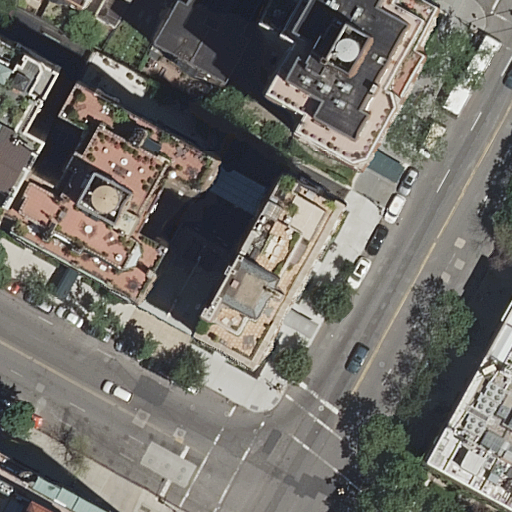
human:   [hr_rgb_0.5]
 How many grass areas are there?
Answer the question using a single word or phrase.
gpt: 0

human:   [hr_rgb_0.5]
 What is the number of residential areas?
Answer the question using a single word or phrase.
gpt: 0

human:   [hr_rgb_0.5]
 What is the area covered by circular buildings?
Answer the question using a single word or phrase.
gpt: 0m2

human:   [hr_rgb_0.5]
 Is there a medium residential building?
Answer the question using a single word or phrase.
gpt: yes

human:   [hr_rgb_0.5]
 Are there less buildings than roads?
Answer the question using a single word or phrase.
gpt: no

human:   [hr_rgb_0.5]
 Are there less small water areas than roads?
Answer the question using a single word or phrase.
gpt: yes

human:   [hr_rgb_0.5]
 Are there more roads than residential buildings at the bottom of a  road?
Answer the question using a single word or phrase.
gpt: no

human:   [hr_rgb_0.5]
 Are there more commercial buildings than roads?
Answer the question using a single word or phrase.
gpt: no

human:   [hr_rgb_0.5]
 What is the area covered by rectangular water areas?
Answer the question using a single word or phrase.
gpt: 0m2

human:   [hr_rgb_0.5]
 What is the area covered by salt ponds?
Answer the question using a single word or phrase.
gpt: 0m2

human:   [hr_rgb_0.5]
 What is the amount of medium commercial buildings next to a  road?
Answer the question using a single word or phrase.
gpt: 0

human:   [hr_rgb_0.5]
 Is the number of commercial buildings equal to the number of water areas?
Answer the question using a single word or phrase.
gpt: yes

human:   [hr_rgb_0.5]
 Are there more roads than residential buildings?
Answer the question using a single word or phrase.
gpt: no

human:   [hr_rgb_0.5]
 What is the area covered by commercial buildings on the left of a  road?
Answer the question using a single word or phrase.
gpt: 0m2

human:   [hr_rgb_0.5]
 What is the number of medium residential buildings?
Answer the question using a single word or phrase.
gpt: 11

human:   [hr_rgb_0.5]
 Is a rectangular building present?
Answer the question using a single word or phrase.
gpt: yes

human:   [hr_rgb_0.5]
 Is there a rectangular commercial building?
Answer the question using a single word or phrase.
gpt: no

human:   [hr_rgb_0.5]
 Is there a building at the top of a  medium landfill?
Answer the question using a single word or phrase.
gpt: no

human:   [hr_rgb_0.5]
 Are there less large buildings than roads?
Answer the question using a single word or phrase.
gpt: yes

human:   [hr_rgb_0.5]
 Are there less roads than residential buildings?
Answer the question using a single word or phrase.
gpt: yes

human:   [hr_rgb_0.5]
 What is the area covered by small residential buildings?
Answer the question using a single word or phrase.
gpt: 67m2

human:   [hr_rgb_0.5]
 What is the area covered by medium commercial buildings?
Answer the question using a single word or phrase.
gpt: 0m2

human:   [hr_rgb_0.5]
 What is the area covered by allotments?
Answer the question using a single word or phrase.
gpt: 0m2

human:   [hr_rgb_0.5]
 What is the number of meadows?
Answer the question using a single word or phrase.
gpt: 0

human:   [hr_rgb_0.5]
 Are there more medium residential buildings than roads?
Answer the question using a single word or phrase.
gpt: yes

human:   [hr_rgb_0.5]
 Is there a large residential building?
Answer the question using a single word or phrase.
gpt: yes

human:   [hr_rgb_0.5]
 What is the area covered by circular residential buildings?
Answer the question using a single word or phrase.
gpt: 0m2

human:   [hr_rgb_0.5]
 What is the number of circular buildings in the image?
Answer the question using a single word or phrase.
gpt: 0

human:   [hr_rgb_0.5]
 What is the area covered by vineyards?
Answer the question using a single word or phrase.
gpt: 0m2

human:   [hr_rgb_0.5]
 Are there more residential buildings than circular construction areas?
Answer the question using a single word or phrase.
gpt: yes

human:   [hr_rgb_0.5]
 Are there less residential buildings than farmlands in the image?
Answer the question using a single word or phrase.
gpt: no

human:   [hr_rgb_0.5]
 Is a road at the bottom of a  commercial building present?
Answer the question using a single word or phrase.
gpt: no

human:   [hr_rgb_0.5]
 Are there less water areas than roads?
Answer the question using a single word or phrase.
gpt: yes

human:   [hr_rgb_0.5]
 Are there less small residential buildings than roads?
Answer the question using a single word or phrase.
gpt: yes

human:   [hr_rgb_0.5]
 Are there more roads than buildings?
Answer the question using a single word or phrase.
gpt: no

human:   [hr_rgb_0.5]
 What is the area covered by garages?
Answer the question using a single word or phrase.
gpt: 0m2

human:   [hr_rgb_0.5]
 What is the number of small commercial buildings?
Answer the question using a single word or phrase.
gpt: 0